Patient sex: M
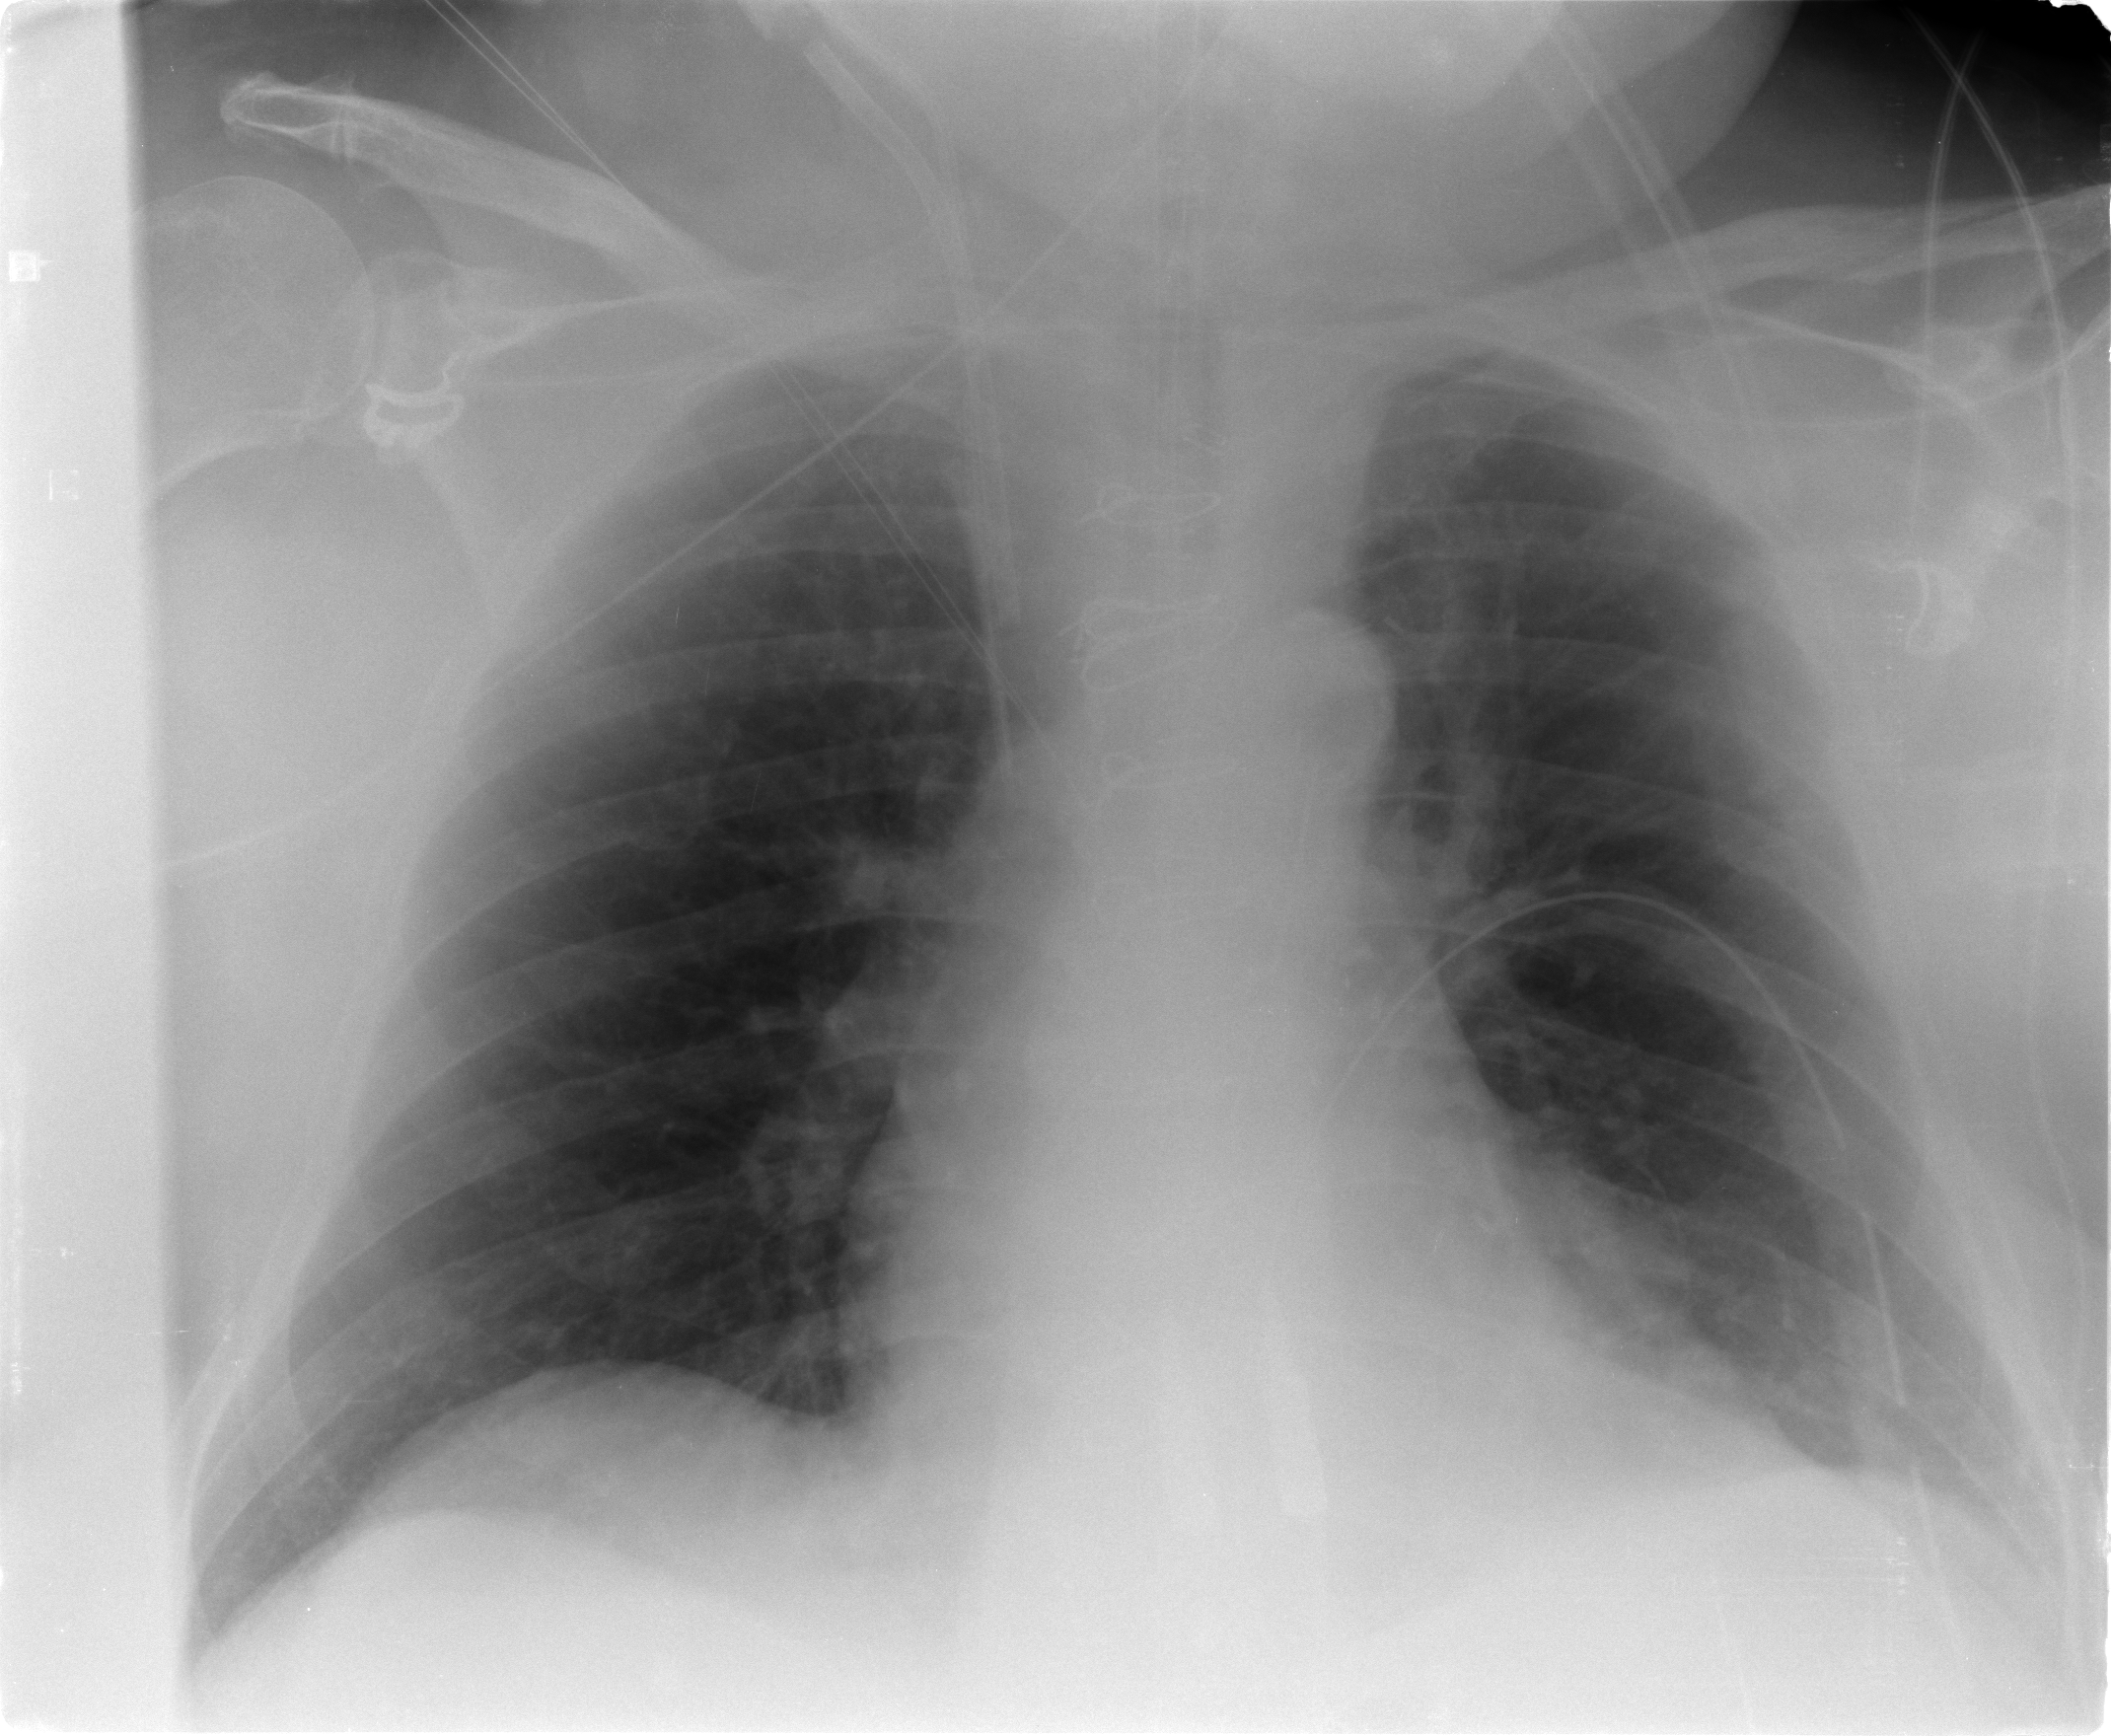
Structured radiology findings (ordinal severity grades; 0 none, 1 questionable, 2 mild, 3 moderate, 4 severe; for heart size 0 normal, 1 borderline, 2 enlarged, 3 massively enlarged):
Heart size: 0
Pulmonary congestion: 1
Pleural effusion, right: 0
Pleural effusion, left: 1
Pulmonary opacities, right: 0
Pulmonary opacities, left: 0
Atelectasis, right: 0
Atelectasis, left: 2